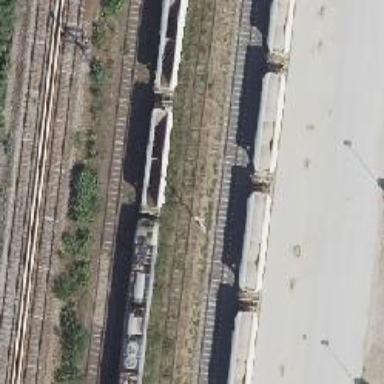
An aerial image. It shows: View of railway yard.